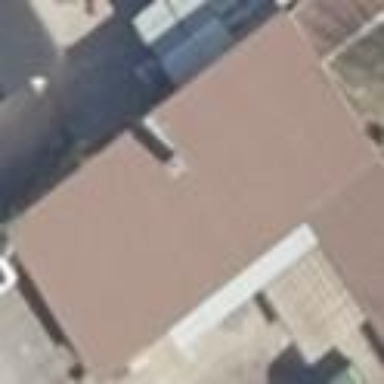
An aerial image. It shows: Building.